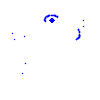
Particle: pion